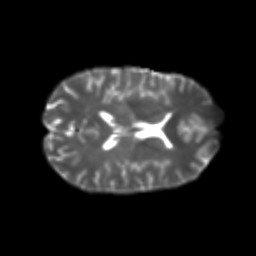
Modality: T2w
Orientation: axial
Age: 24
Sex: female
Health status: healthy
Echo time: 0.074 s